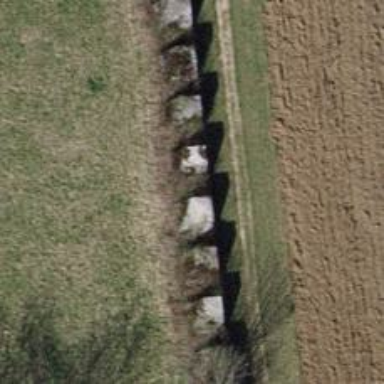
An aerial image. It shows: Block barrier.